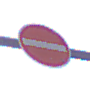
Verkehrszeichen: VerbotDerEinfahrt
Umgebung: Outdoor, Nature
Tageszeit: MorningAfternoon
Wetter: Overcast
Licht: Natural
Jahreszeit: NotSpecified
Kontrast: LowContrast